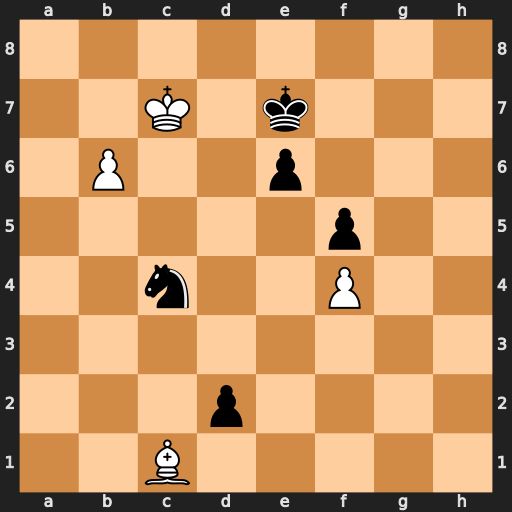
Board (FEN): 8/2K1k3/1P2p3/5p2/2n2P2/8/3p4/2B5
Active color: w
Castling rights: -
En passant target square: -
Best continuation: Bxd2 Nxb6 Kxb6